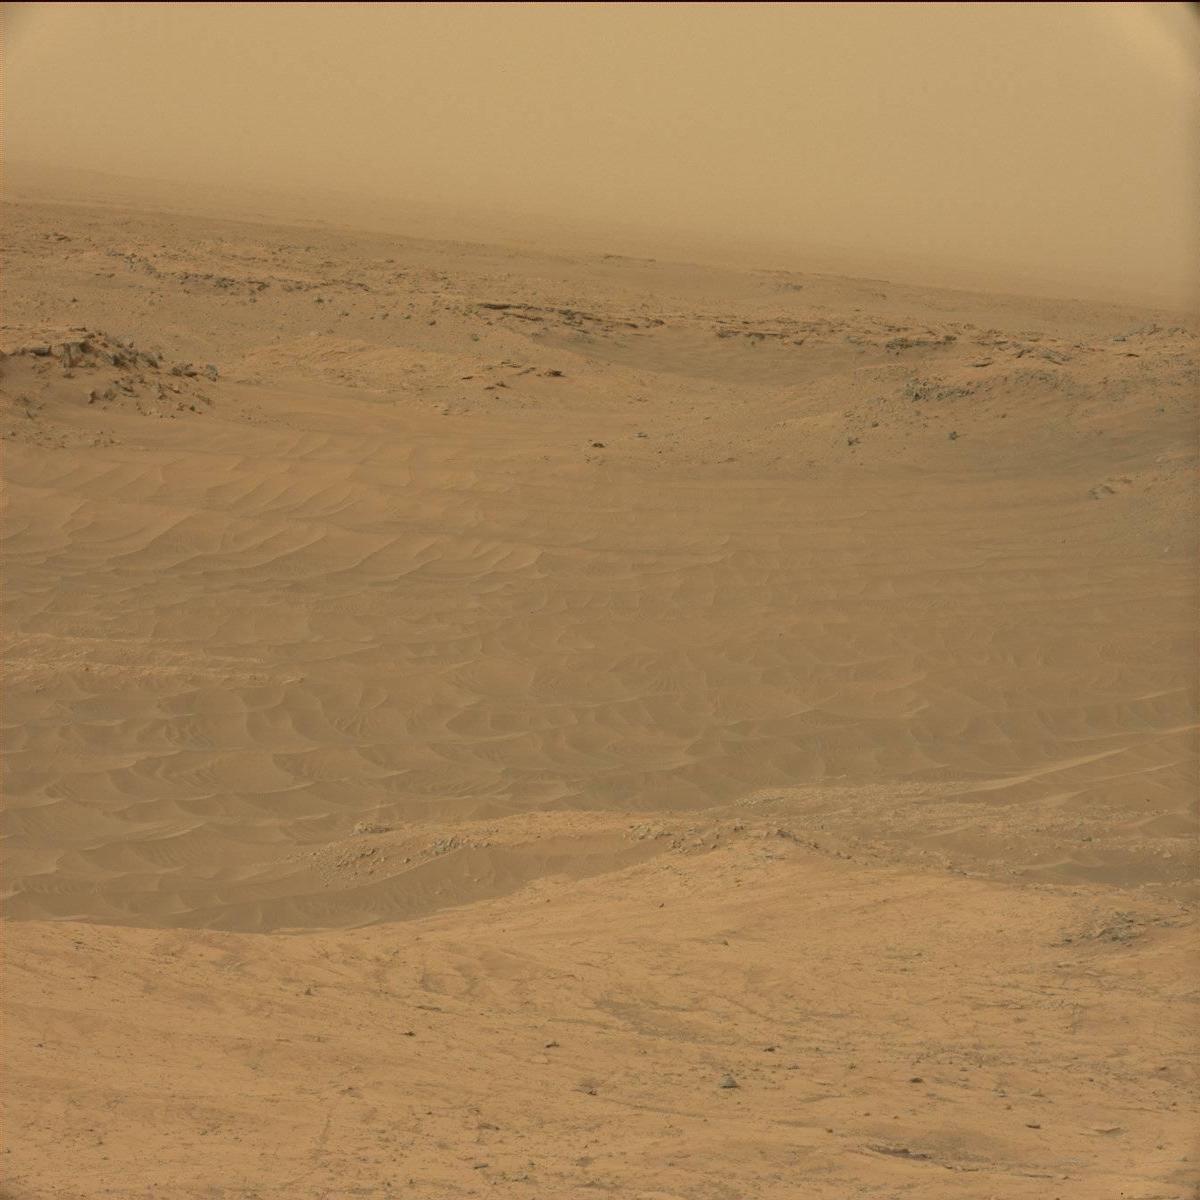
Terrain classes present: Bedrock, Ridge, Sand / Soil